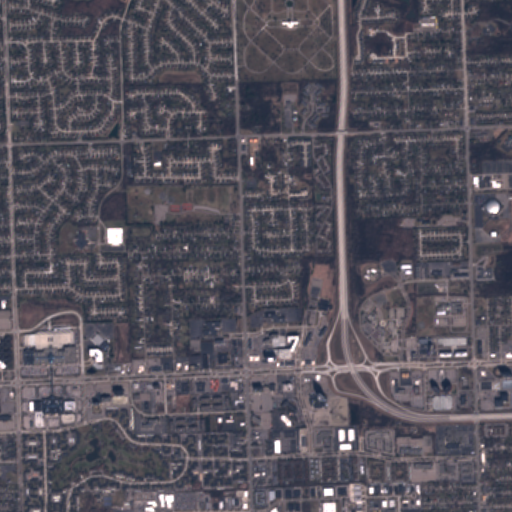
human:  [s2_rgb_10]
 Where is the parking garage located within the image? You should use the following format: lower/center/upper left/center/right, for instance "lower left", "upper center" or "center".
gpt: The parking garage is located in the lower left of the image.
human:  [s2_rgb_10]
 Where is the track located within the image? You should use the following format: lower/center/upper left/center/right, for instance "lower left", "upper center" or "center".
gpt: The track is located in the center left of the image.
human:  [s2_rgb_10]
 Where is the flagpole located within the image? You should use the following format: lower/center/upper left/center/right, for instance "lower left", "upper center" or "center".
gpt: The flagpole is located in the center right of the image.
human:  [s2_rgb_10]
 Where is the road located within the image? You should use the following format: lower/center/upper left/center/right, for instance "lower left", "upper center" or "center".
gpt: There is no road in the image.